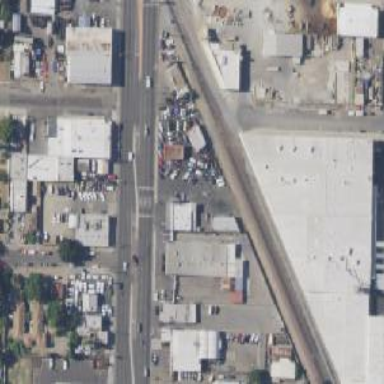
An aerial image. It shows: Commercial area featuring car repair shop with secondary function as warehouse.